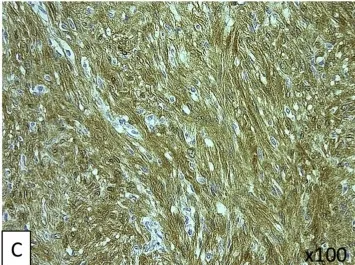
Pathological findings of the liver lesion. There are proliferating spindle-like tumor cells arranged in a fascicular fashion. Immunohistochemically, the tumor cells ae positive for S-100 protein.
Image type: pathology (immunostaining)